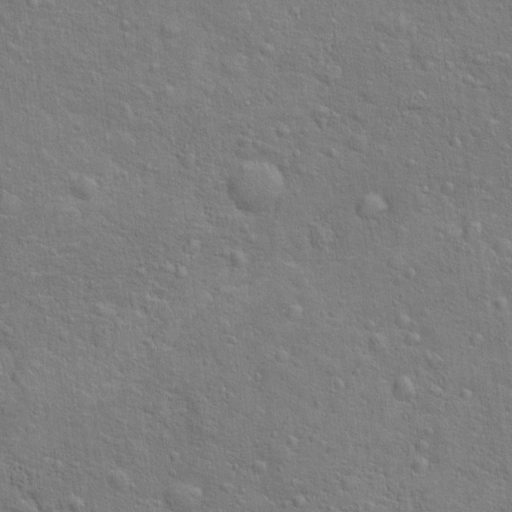
Classes present: Background